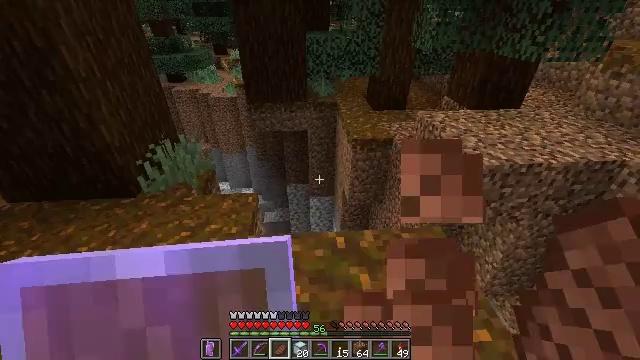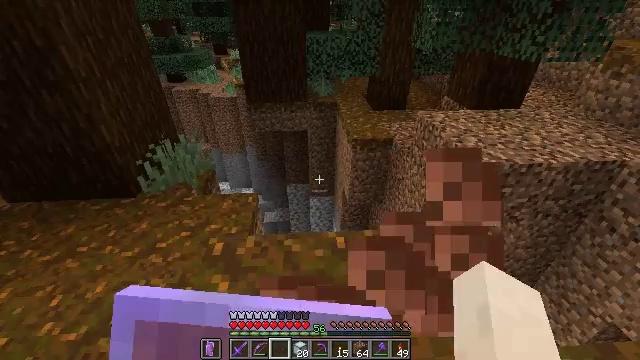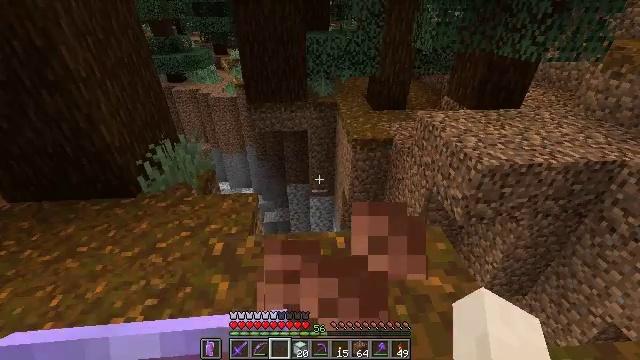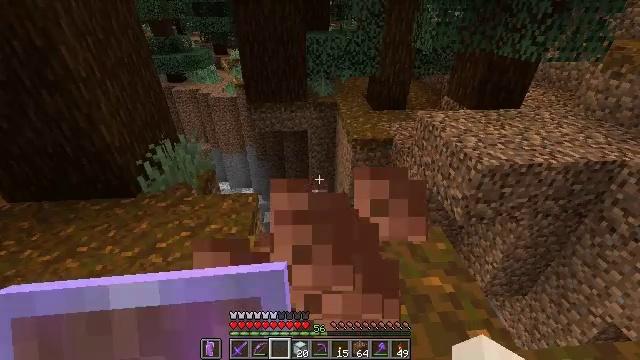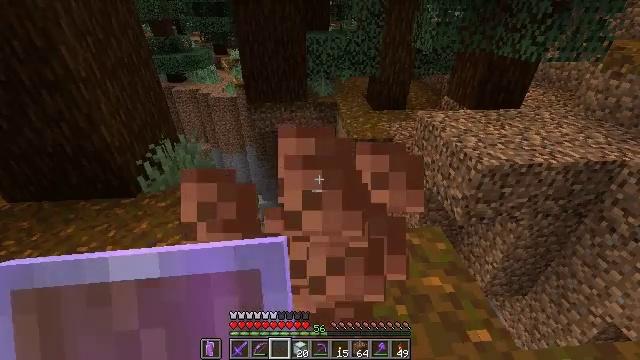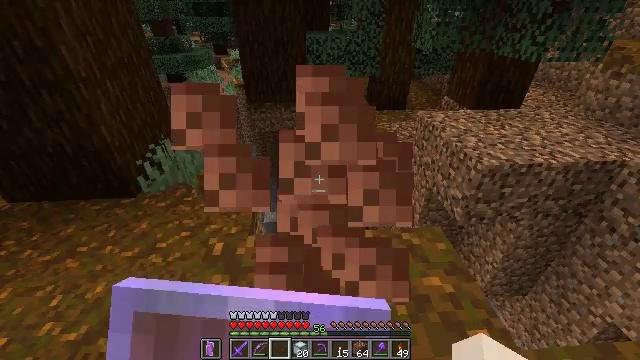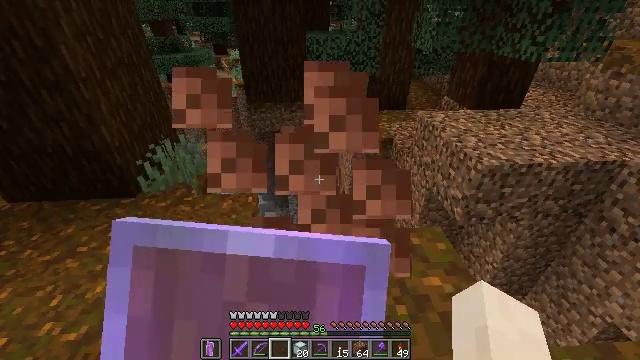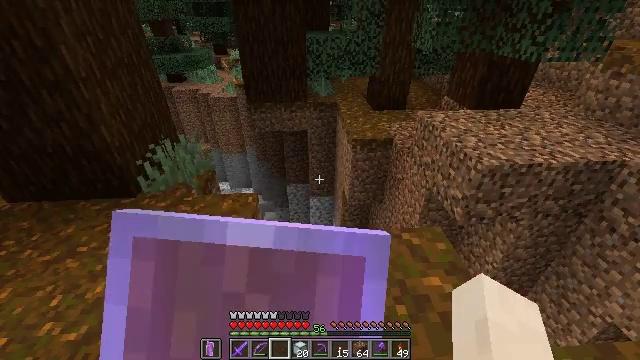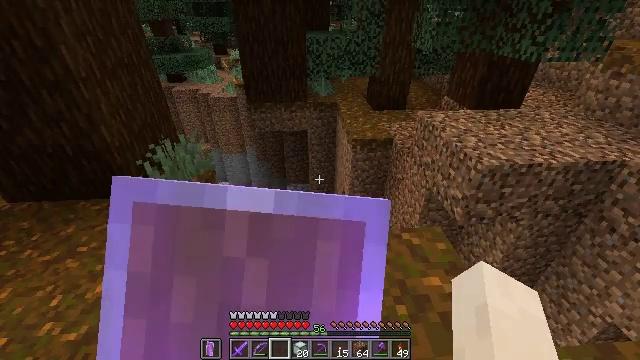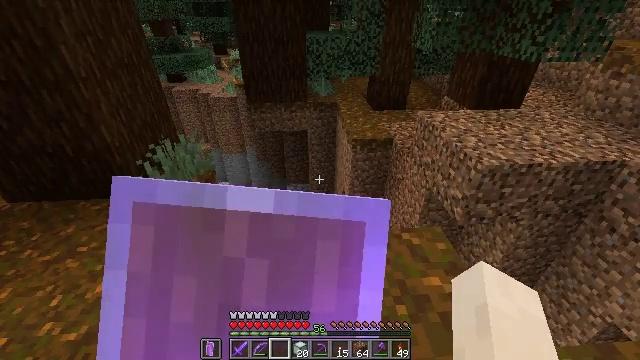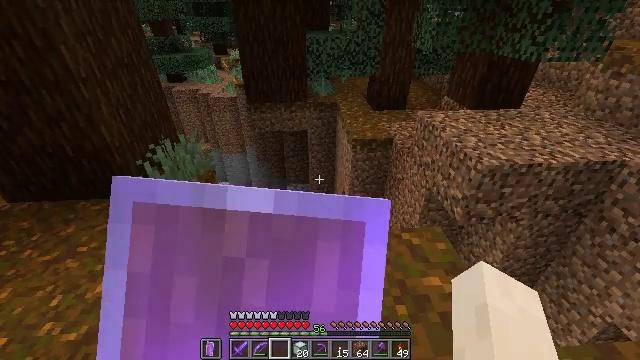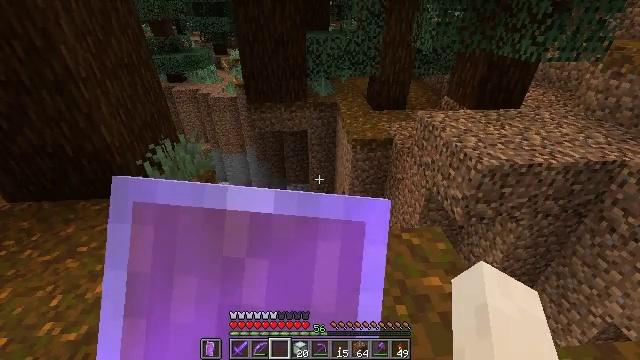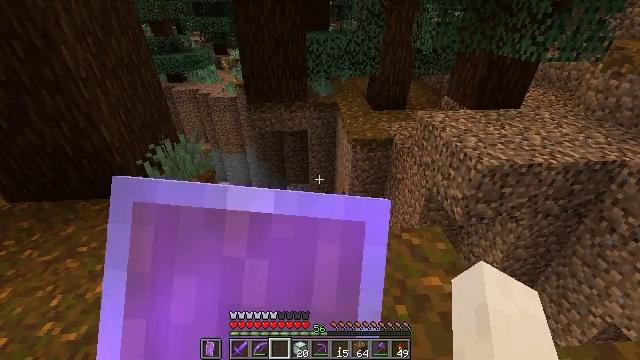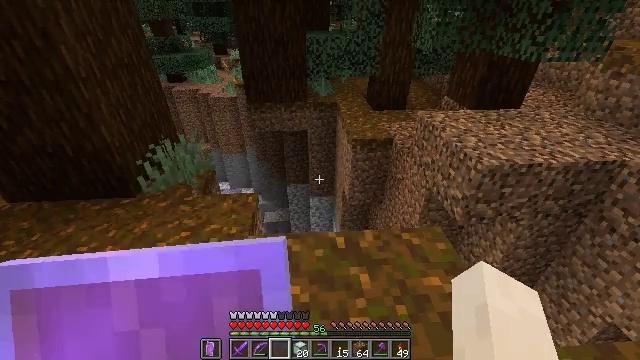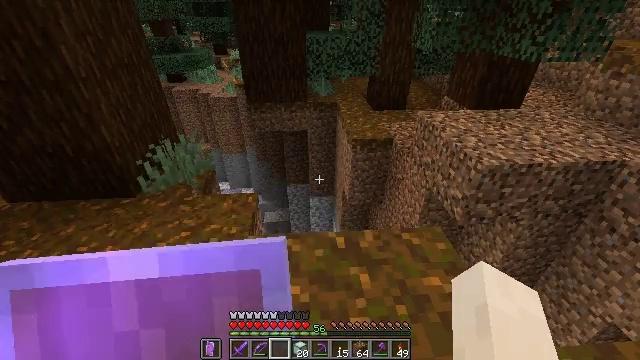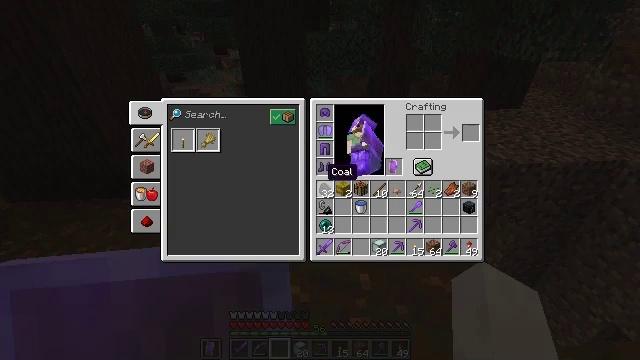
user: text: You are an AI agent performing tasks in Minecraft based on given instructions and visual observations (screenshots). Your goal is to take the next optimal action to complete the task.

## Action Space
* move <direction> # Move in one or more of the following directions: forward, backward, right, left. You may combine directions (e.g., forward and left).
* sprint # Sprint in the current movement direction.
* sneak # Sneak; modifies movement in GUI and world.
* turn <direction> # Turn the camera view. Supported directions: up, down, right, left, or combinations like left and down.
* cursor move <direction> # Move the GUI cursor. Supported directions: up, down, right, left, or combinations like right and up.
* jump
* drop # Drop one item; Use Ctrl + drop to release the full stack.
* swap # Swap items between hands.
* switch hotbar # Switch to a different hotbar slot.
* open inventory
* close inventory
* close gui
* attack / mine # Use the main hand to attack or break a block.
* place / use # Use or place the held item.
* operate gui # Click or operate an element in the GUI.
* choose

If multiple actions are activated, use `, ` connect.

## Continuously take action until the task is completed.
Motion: motion action
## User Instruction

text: Mine cactus from the desert.
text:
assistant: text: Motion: use / place
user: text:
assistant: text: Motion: use / place
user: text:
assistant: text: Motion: use / place
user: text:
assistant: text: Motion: use / place
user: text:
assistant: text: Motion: use / place
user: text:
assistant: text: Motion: use / place
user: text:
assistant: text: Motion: use / place
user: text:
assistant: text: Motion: use / place
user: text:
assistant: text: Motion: use / place
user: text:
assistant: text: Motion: use / place
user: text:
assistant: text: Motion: use / place
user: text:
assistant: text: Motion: use / place
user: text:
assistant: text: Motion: no_op
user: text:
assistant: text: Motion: no_op
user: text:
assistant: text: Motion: open inventory
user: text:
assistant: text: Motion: open inventory
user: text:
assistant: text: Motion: open inventory
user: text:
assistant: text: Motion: turn right, open inventory
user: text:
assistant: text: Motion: turn right
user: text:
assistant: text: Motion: turn right
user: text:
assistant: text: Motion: no_op
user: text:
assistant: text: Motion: no_op
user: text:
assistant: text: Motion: no_op
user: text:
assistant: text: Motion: turn left
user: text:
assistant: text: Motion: turn left
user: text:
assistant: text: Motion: turn left
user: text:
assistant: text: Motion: sneak, turn left and down
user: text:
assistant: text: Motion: sneak, turn right and down
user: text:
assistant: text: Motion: sneak, turn right and down
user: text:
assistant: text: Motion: sneak